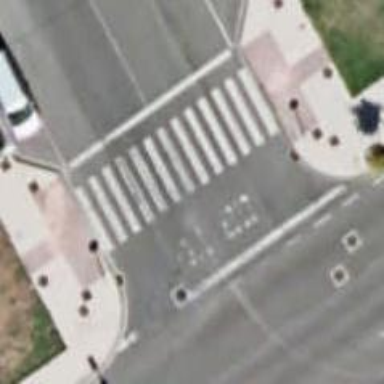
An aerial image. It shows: Uncontrolled crossing on the road.